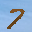
Label: 7